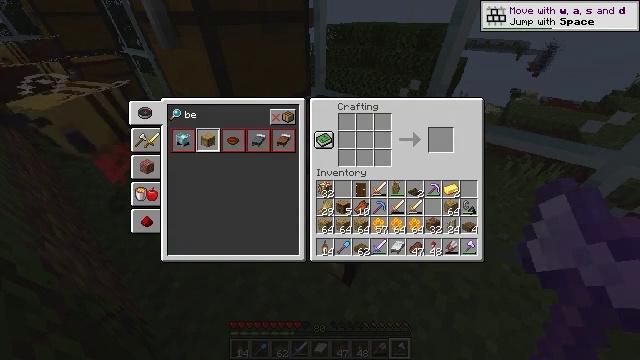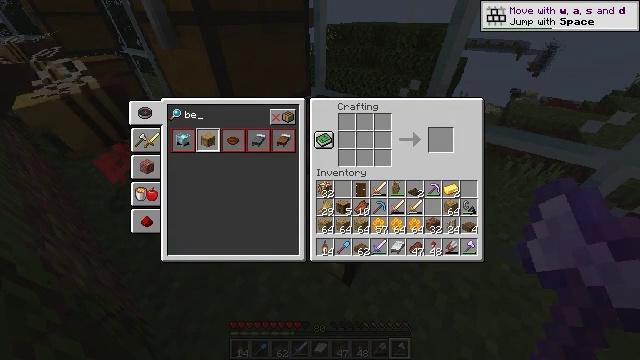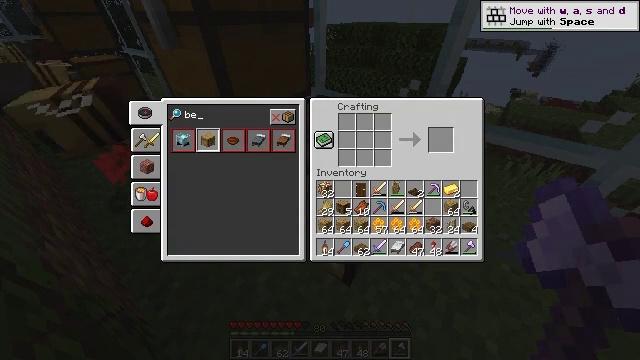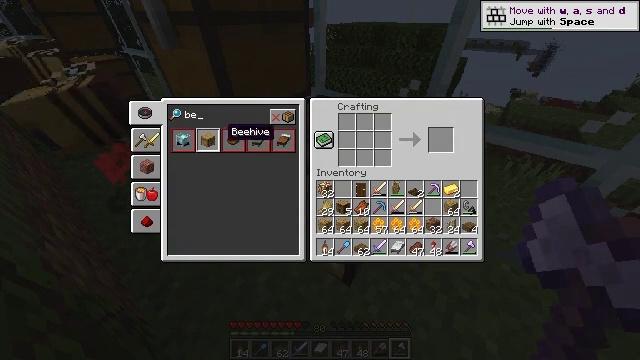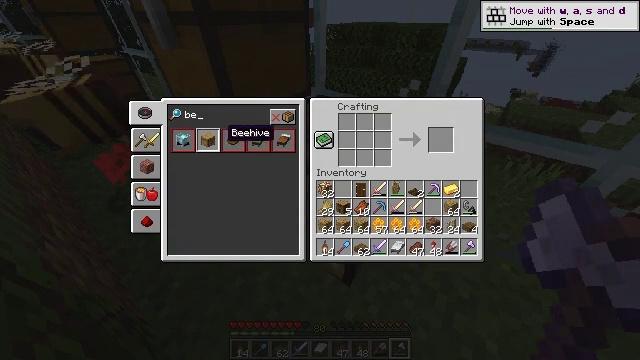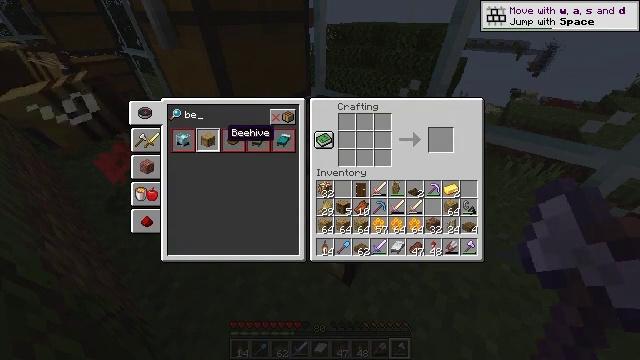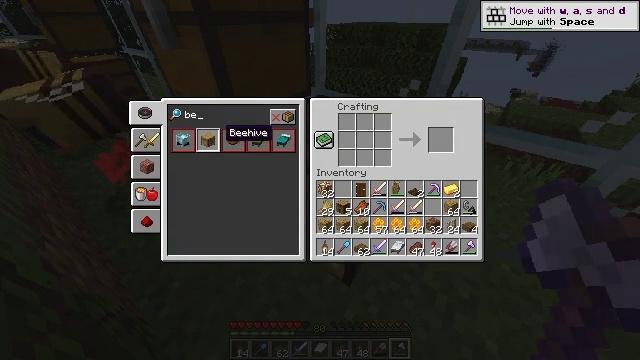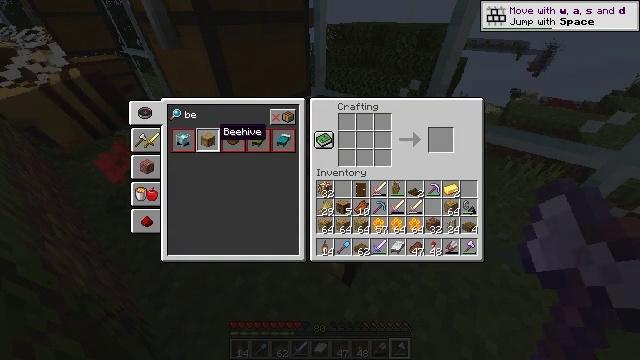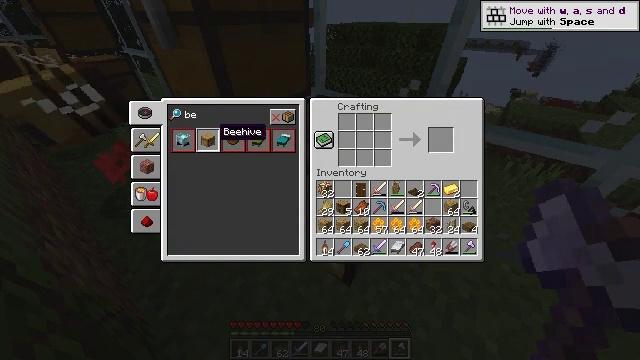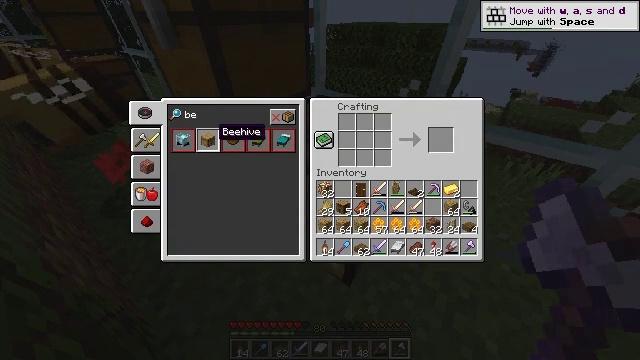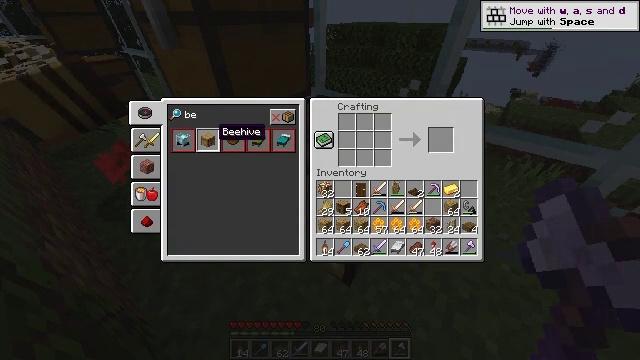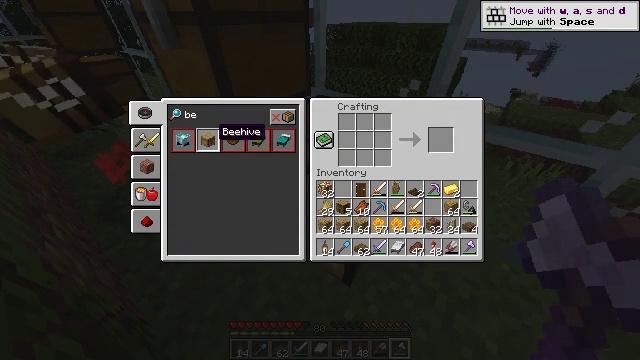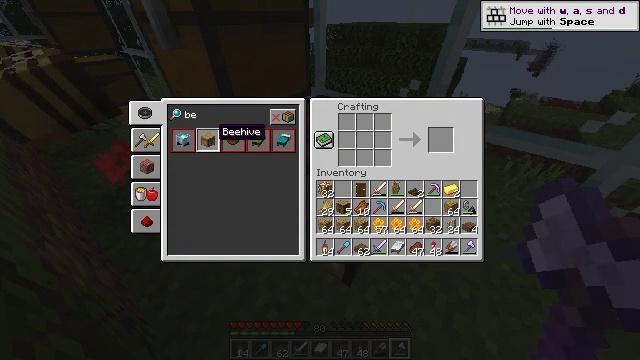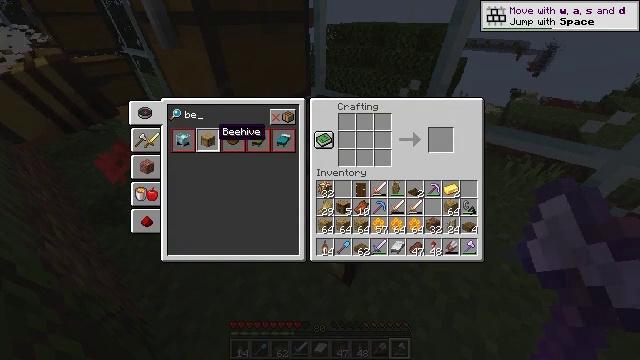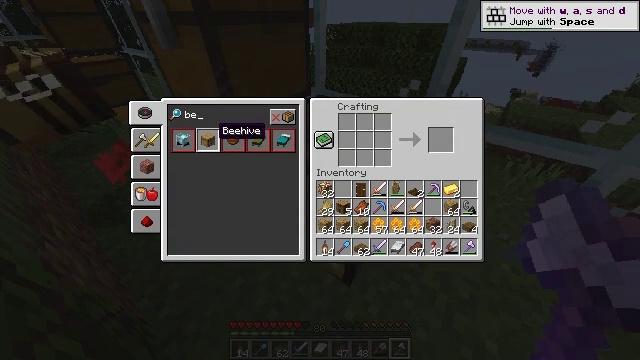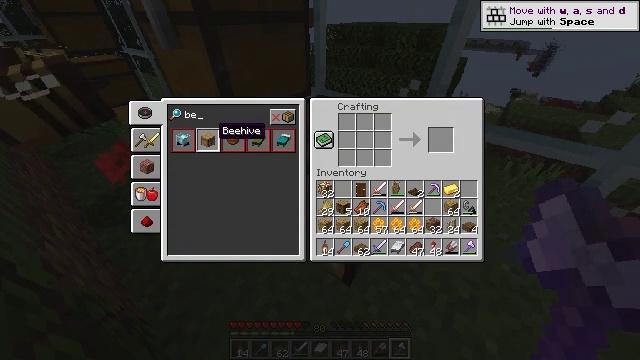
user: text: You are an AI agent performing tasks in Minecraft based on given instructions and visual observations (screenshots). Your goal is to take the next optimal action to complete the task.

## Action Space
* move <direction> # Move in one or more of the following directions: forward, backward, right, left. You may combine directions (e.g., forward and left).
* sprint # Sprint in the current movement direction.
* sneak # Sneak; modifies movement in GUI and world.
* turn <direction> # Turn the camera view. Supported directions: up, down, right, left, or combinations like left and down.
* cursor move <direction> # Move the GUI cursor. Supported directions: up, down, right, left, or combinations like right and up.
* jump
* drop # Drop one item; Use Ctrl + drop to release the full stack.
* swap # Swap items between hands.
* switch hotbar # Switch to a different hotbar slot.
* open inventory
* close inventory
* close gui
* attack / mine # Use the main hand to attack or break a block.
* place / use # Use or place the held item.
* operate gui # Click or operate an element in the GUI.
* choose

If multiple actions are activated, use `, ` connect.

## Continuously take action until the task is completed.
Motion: motion action
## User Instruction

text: Interact with the crafting table to make a beehive.
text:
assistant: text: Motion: no_op
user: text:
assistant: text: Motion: no_op
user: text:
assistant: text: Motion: cursor move right and down
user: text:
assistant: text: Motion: no_op
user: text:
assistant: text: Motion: sneak
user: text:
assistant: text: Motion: sneak
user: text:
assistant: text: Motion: sneak
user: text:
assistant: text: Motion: sneak
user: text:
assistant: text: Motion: sneak
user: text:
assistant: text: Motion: sneak
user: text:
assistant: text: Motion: sneak, operate gui
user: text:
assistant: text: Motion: sneak, operate gui
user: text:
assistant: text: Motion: sneak
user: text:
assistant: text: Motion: sneak
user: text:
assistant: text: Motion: sneak
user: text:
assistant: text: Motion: sneak
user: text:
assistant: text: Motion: sneak
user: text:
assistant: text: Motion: sneak
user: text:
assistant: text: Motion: sneak
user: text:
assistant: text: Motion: sneak
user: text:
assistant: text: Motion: sneak
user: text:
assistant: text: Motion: sneak
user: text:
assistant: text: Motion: sneak
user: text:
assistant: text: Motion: sneak
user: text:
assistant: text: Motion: sneak
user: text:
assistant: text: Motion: sneak, cursor move right and up
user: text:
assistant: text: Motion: sneak, cursor move right and up
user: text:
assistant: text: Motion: sneak, cursor move right and up
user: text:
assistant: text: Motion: sneak, cursor move right
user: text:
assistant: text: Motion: sneak, cursor move right